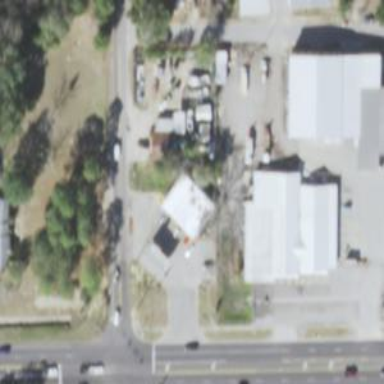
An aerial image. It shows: Convenience shop.